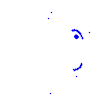
Particle: kaon